Question: I'm tinkering with an applescript that would clear notifications from Notification Center. At this point cannot figure out a way to click the .

You see, the button only appears if cursor is hovering on the row of the app, or rows below that belongs to this app. I do:
'''
tell application "System Events" to tell process "SystemUIServer" !
to click menu bar item "Notification Center" of menu bar 2
tell application "System Events" to tell process "Notification Center" !
to value of attribute "AXChildren" of UI element 1 of row 2 of table 1 of !
scroll area 1 of window "NotificationTableWindow"
'''
Result:
'''
{static text "iTunes" of UI element "iTunes" of row 2 of table 1 of !
scroll area 1 of window "NotificationTableWindow" of application process !
"NotificationCenter" of application "System Events"}
'''
But if I strategically place the cursor beforehand, I get:
'''
{static text "iTunes" of (ditto), button 1 of (ditto)}
'''
'button 1' is what I'm searching for. So far I tried three ways that didn't work out, listed from dumb to less dumb:
### 1) Keyboard Navigation
I tried to navigate down the list with 'key code 125'. This doesn't make the button visible. While there, I tried a myriad of Delete combos. Nothing seems to delete notification entries.
### 2) click at (x,y) from System Events
On a 1280x800 screen, the button has an 'AXFrame' of:
'''
{x=1256.00 y=77.00 w=16.00 h=16.00}
'''
which gives it a center of '{1264, 85}', so:
'''
tell application "System Events" to tell process "Notification Center"
click at {1264, 85}
value of attribute "AXChildren" of UI element 1 of row 2 of table 1 of !
scroll area 1 of window "NotificationTableWindow"
end tell
'''
This, unsurprisingly, doesn't work.
### 3) select from System Events
'''
tell application "System Events" to tell process "Notification Center" to !
tell window "NotificationTableWindow" to tell scroll area 1 to tell table 1 !
to tell row 2
select UI element 1
value of attribute "AXChildren" of UI element 1
end tell
'''
Still, I only get 'static text 1' that is the app name. 'button 1' that is the clear button is nowhere to be found.
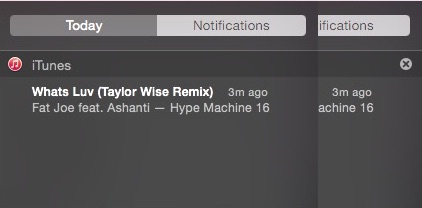
Answer: I can't answer your question (the , I'm not on ), but :
To clear all notifications (works on , I don't know on ), this script delete notifications from the database in "'~/Library/Application Support/NotificationCenter'" folder :
'''
set notifCenterFolder to (path to application support from user domain as text) & "NotificationCenter:"
tell application "System Events" to set tDB to POSIX path of (first file of folder notifCenterFolder whose name extension is "db")
do shell script "/usr/bin/sqlite3 " & (quoted form of tDB) & " 'DELETE FROM notifications' && osascript -e 'quit application "NotificationCenter" ' && killall usernoted"
'''
--
To clear notifications for a specific application ( as example):
'''
set iTunesPath to "/Applications/iTunes.app"
set notifCenterFolder to (path to application support from user domain as text) & "NotificationCenter:"
tell application "System Events" to set tDB to POSIX path of (first file of folder notifCenterFolder whose name extension is "db")
do shell script "/usr/bin/sqlite3 " & (quoted form of tDB) & " 'delete FROM notifications where app_id = (select app_id FROM app_source where last_known_path = "" & iTunesPath & "")' && osascript -e 'quit application "NotificationCenter" ' && killall usernoted"
'''
--
On , this file is in another folder --> '/var/folder/...' see <URL>
Use this AppleScript on :
'''
do shell script "cd 'getconf DARWIN_USER_DIR'com.apple.notificationcenter/db/ && /usr/bin/sqlite3 db 'DELETE FROM notifications' && osascript -e 'quit application "NotificationCenter" ' && killall usernoted"
'''